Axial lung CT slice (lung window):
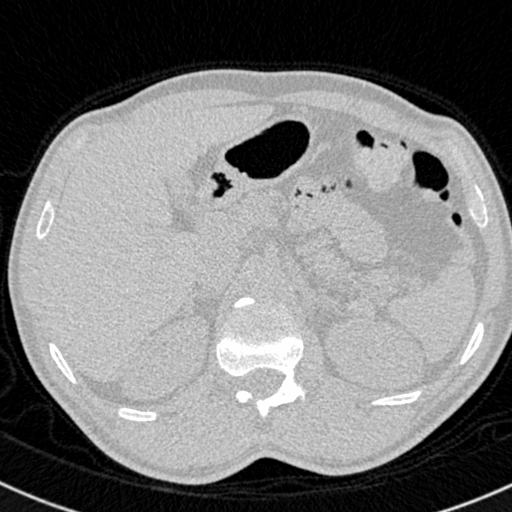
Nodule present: no